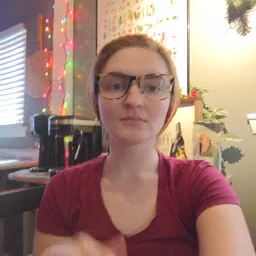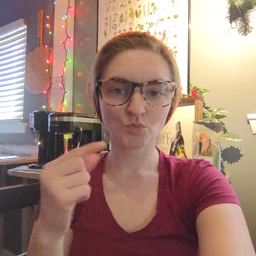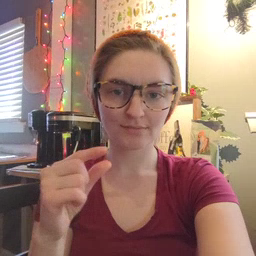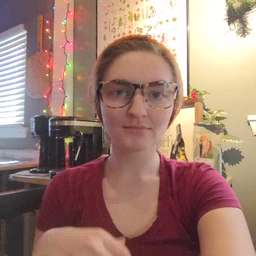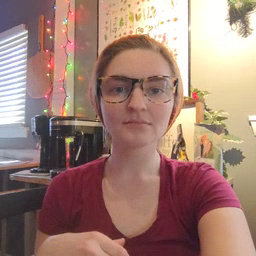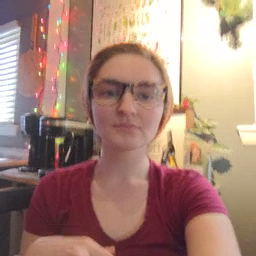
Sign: green